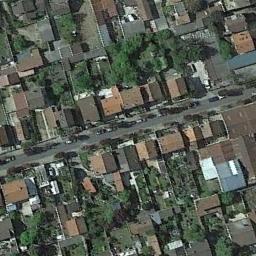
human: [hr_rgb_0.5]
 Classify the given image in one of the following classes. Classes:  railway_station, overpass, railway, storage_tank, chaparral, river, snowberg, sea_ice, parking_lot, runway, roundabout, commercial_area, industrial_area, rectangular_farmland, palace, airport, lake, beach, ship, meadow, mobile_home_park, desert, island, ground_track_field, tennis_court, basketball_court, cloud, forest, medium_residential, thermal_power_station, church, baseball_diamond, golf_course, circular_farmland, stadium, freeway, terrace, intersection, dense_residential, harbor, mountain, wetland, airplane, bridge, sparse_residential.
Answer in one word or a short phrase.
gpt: dense_residential